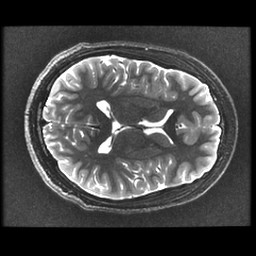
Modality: T2w
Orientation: axial
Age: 16
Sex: male
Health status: ill
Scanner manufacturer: ge
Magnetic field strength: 3 T
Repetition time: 7.5 s
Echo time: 0.1016 s